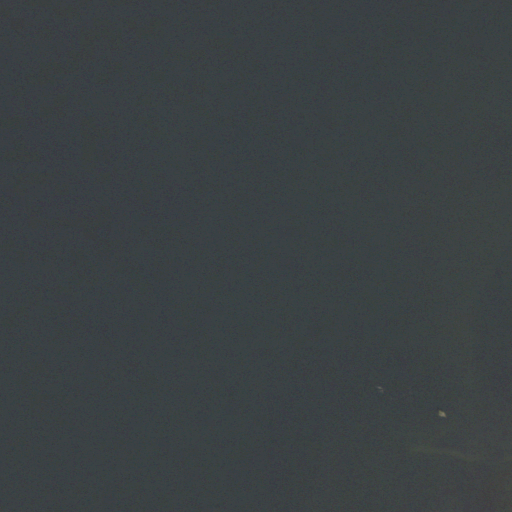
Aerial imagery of depression(s) in Illinois named Big Sink containing herbaceous wetlands, open water, and barren land